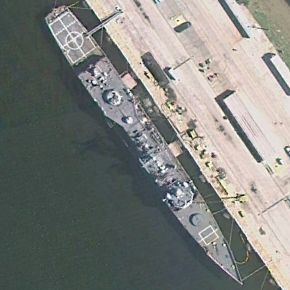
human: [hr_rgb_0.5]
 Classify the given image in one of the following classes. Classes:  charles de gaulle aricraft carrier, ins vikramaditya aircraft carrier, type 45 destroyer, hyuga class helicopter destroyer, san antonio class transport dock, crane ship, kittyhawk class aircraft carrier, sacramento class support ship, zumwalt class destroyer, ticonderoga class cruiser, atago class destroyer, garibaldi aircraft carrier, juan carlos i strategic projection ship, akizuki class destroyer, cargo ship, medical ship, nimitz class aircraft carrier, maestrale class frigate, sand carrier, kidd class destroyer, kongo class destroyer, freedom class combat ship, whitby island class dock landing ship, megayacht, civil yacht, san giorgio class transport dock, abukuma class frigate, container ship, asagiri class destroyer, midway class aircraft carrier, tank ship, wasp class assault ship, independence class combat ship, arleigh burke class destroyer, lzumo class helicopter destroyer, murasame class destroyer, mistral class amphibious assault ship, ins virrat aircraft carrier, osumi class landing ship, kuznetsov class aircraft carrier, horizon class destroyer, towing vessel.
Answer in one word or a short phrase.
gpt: Ticonderoga class cruiser